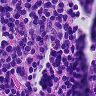
Metastatic tissue present: no